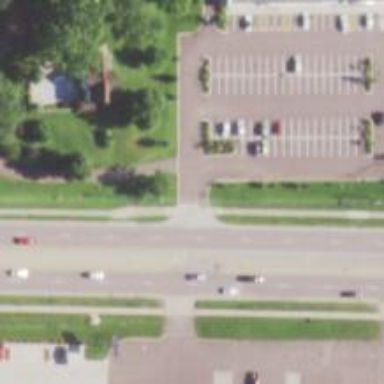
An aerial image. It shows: Secondary link road with asphalt surface.